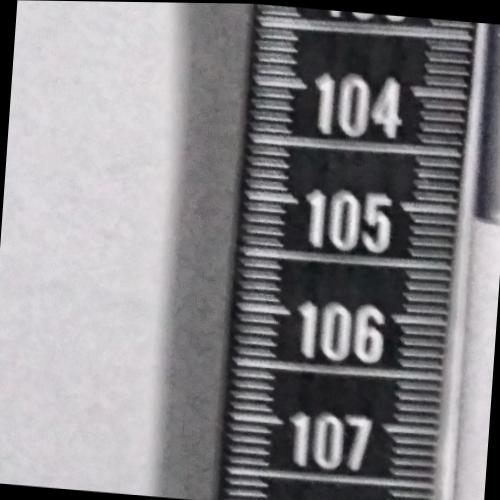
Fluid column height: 105.0 cm